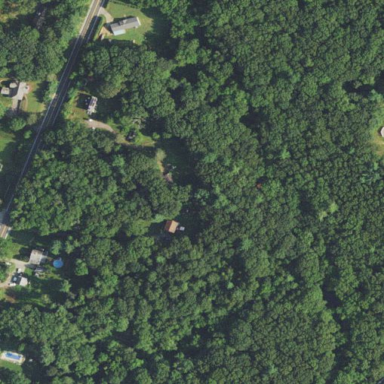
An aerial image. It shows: Mixed woodland with various types of leaves.